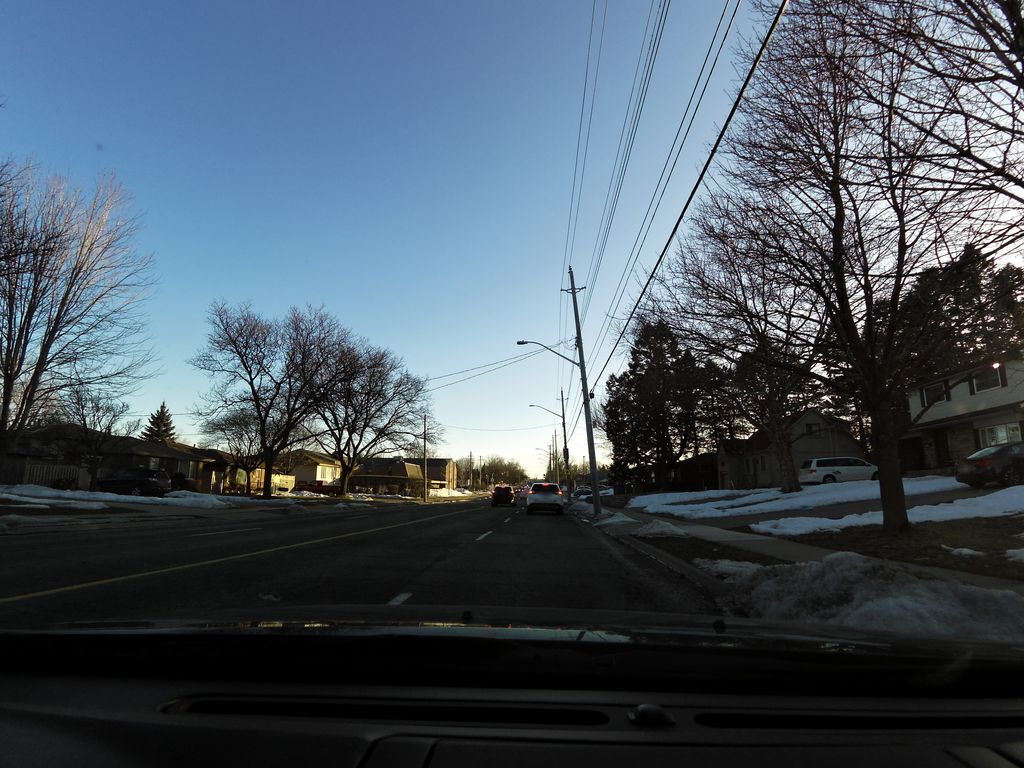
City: hamilton